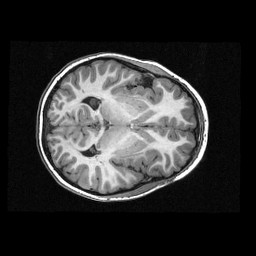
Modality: T1w
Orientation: axial
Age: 9
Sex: male
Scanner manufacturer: siemens
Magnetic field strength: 3 T
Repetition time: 2.3 s
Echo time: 0.00336 s